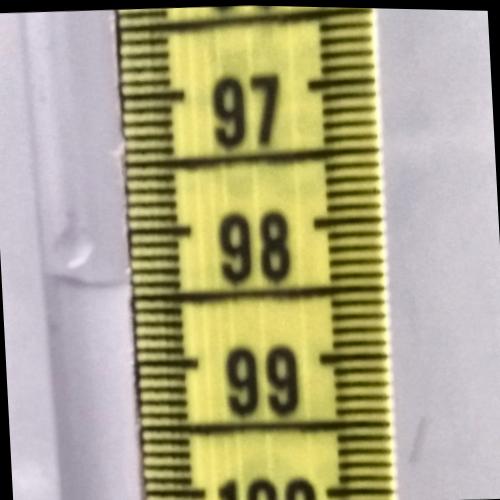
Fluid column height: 98.4 cm